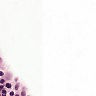
Metastatic tissue present: no